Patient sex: M
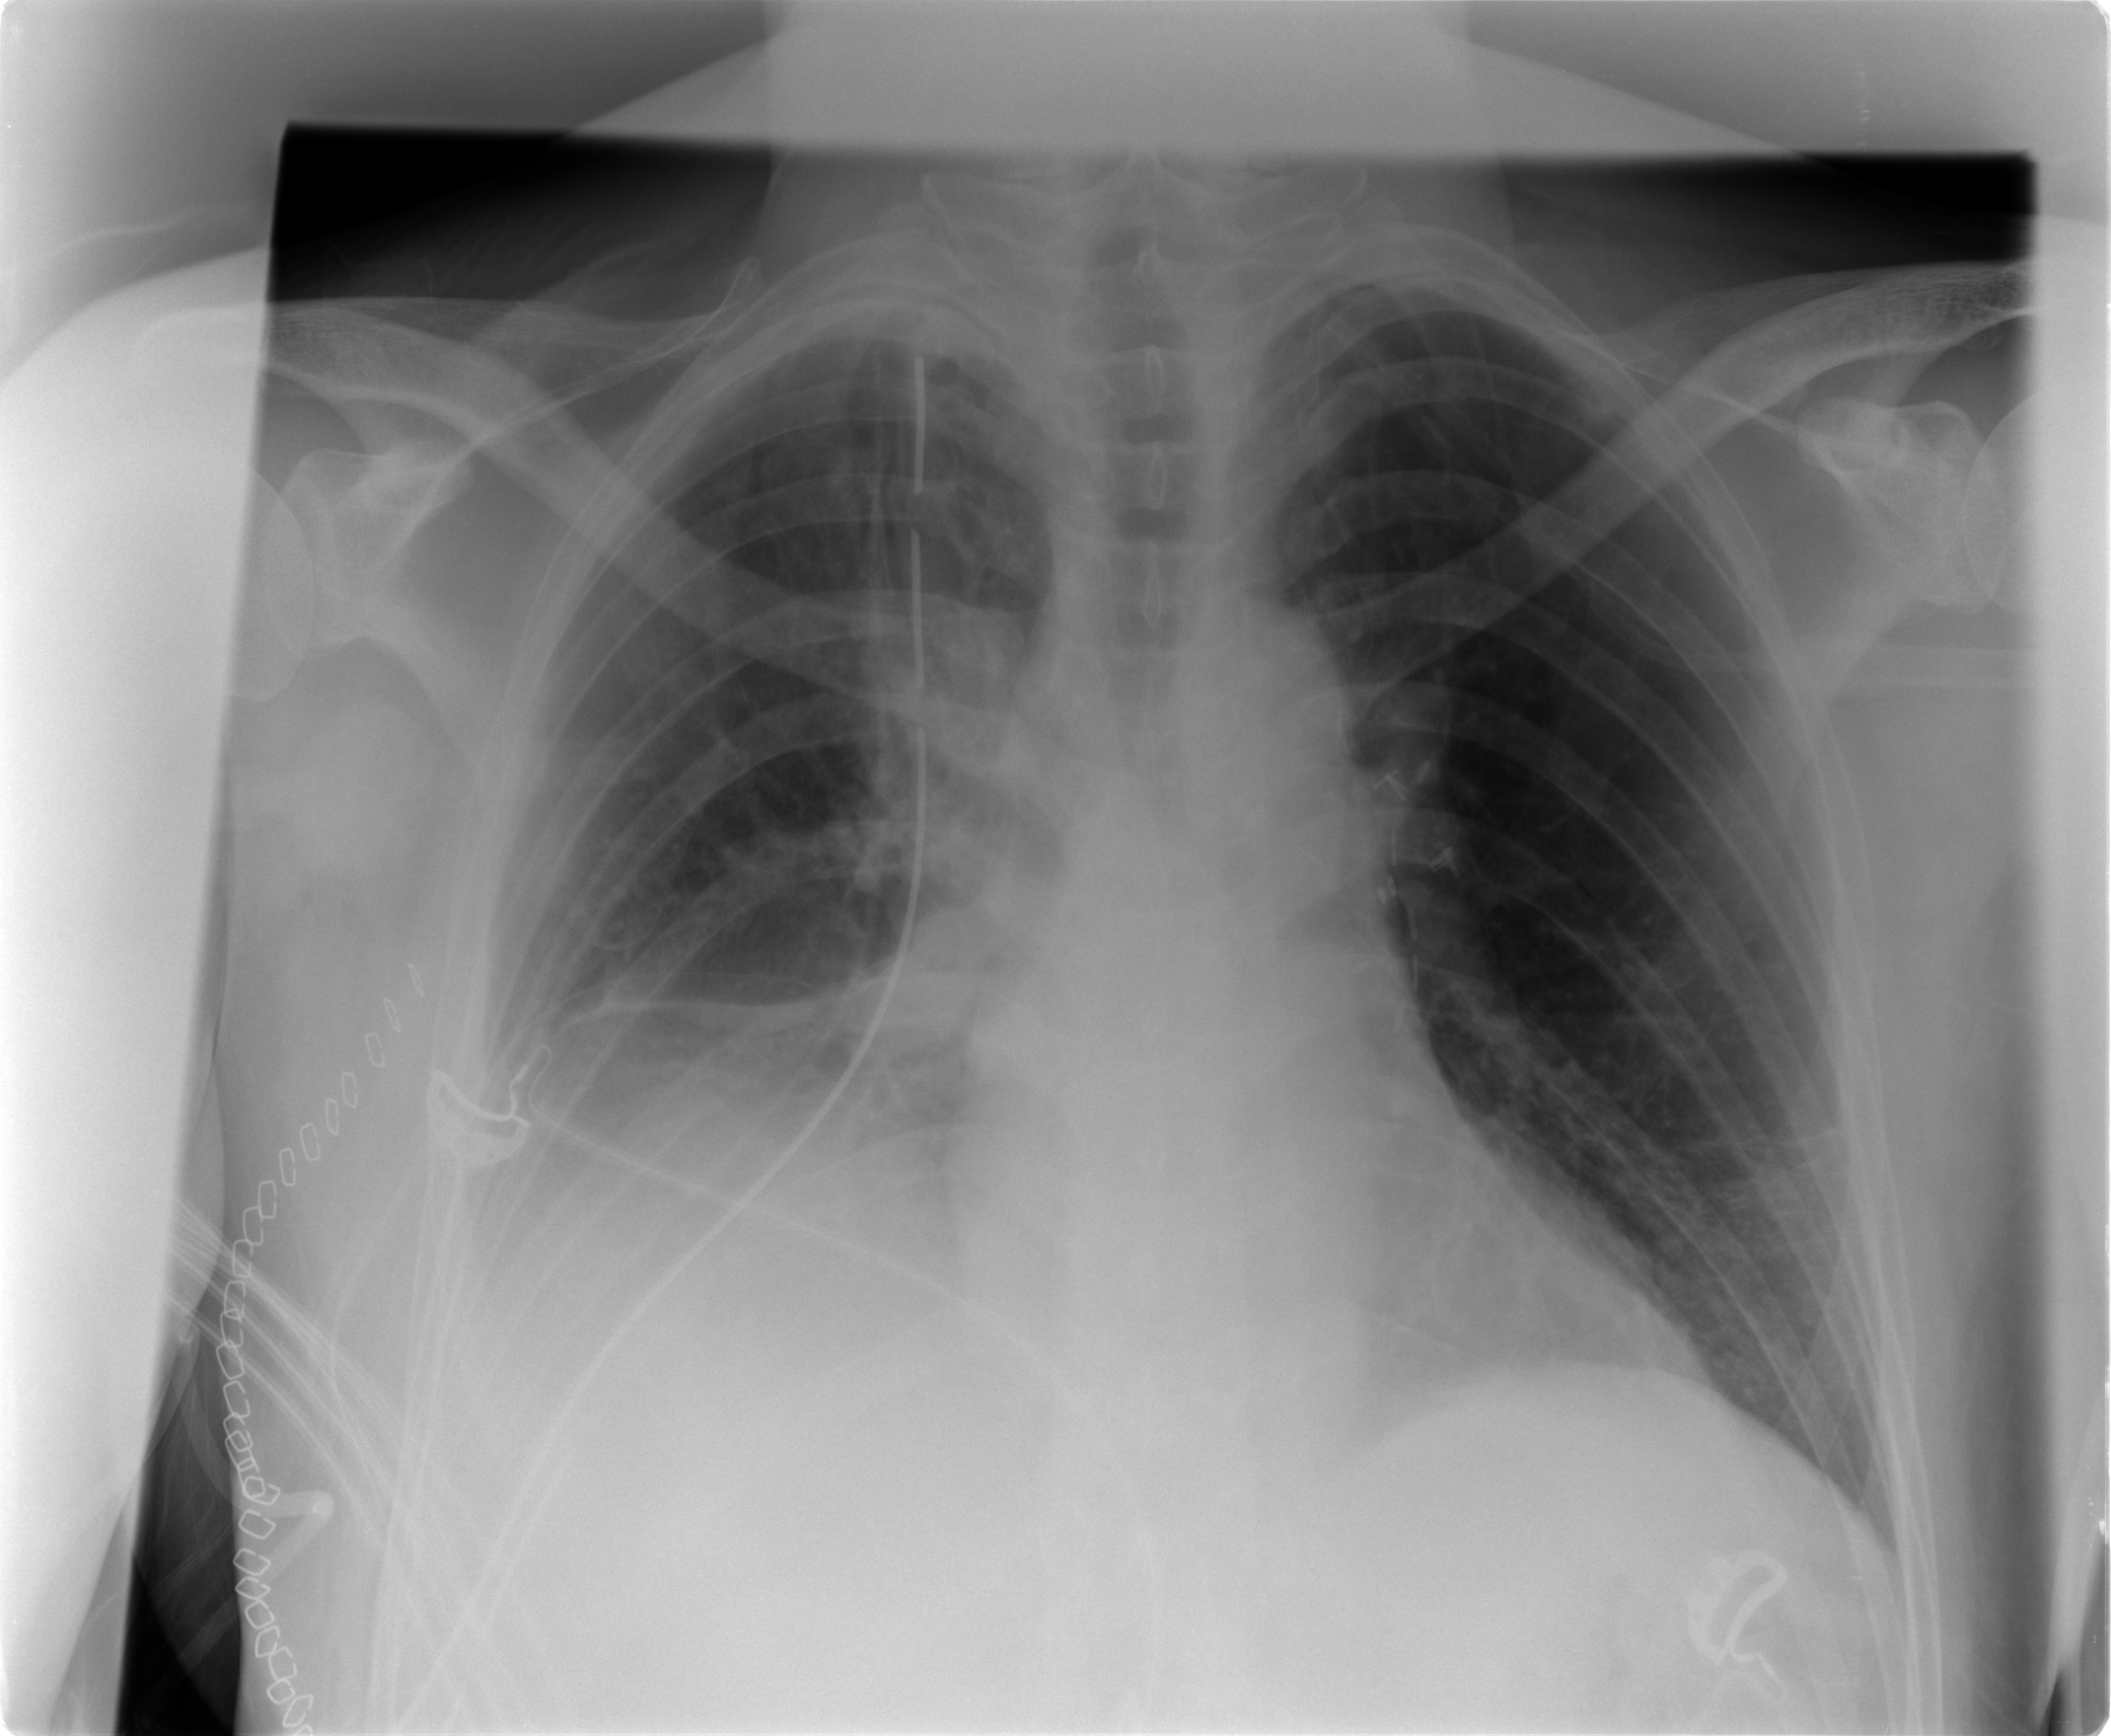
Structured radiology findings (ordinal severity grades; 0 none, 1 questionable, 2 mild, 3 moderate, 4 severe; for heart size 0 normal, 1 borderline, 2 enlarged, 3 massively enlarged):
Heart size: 0
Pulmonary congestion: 0
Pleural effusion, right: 3
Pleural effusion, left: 0
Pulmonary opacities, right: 0
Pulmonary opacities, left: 0
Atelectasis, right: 3
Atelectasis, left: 0